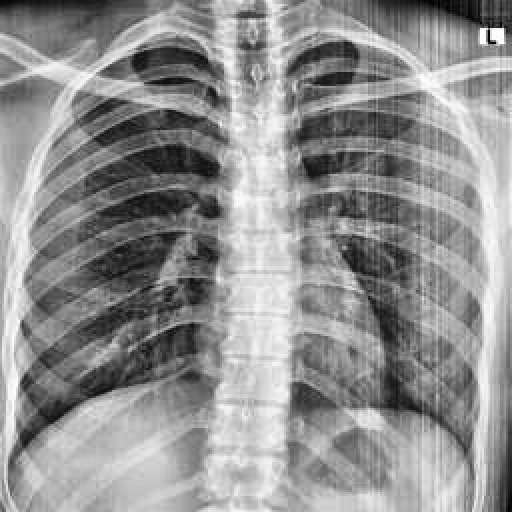
Finding: NORMAL